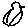
Label: bird